Question: I am trying to make a faceted plot in 'ggplot2' where the y axis shows labels and the x axis should show line graphs with the value for each label in two different measures (which are on different scales). So far I have this:
'''
Data <- structure(list(label = structure(
c(1L, 1L, 2L, 2L, 3L, 3L, 4L,
4L, 5L, 5L, 6L, 6L), .Label = c("A", "B", "C", "D", "E", "F"), class = "factor"),
facet = structure(c(1L, 2L, 1L, 2L, 1L, 2L, 1L, 2L, 1L, 2L,
1L, 2L), .Label = c("A", "B"), class = "factor"), value = c(0.0108889081049711,
0.37984336540103, 0.0232500876998529, 0.777756493305787,
0.0552913920022547, 0.920194681268185, 0.0370863009011373,
0.114463779143989, 0.00536034172400832, 0.469208759721369,
0.0412159096915275, 0.587875489378348), group = c(1, 1, 1,
1, 1, 1, 1, 1, 1, 1, 1, 1)), .Names = c("label", "facet",
"value", "group"), row.names = c(NA, -12L), class = "data.frame")
ggplot(Data, aes(x = label, y = value, group = group)) + geom_line() +
facet_grid(~ facet, scales = "free") + coord_flip()
'''
Which creates the following plot:

The problem is that the measures are on different scales and I would prefer the 'A' plot to have x limits from 0 to 0.1 and the 'B' plot to have x limits from 0 to 1. I thought 'scales = "free"' should fix this but it doesn't change the plot.
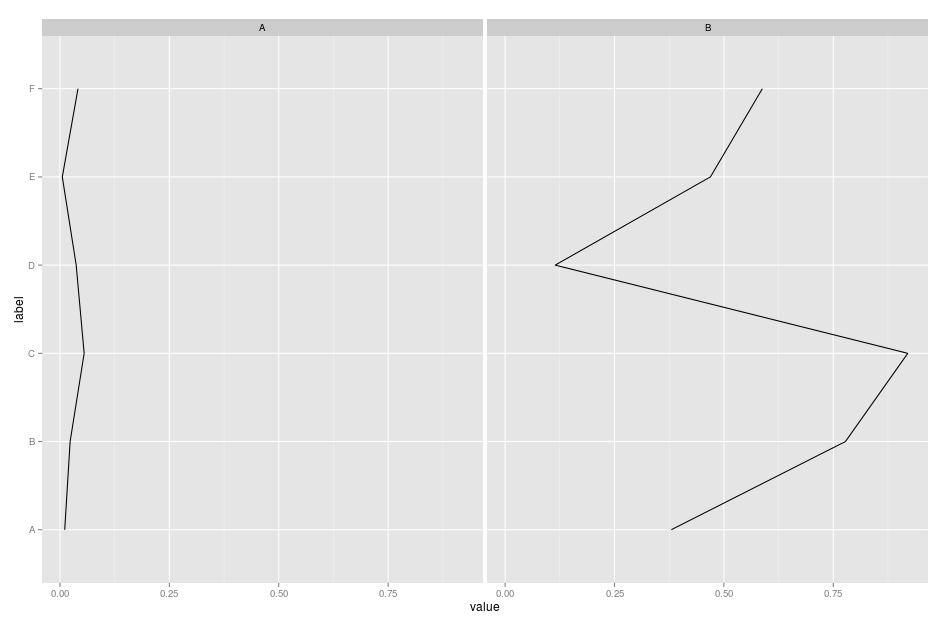
Answer: I came up with something similar to 'df239':
'''
ggplot(Data, aes(y = label, x = value, group=group)) + geom_path() +
facet_wrap( ~ facet, scales = "free")
'''
Note you have to use 'geom_path', and take care with the ordering of your points because just switching 'x' and 'y' is not the same as 'coord_flip' (which as noted in the other answer isn't supported with 'facet_wrap').